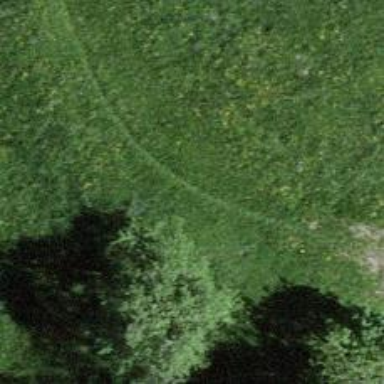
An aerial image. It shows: Path.